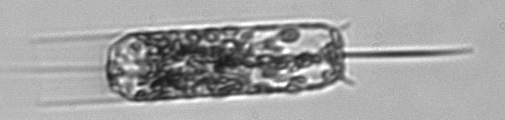
Label: Ditylum_brightwellii